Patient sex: M
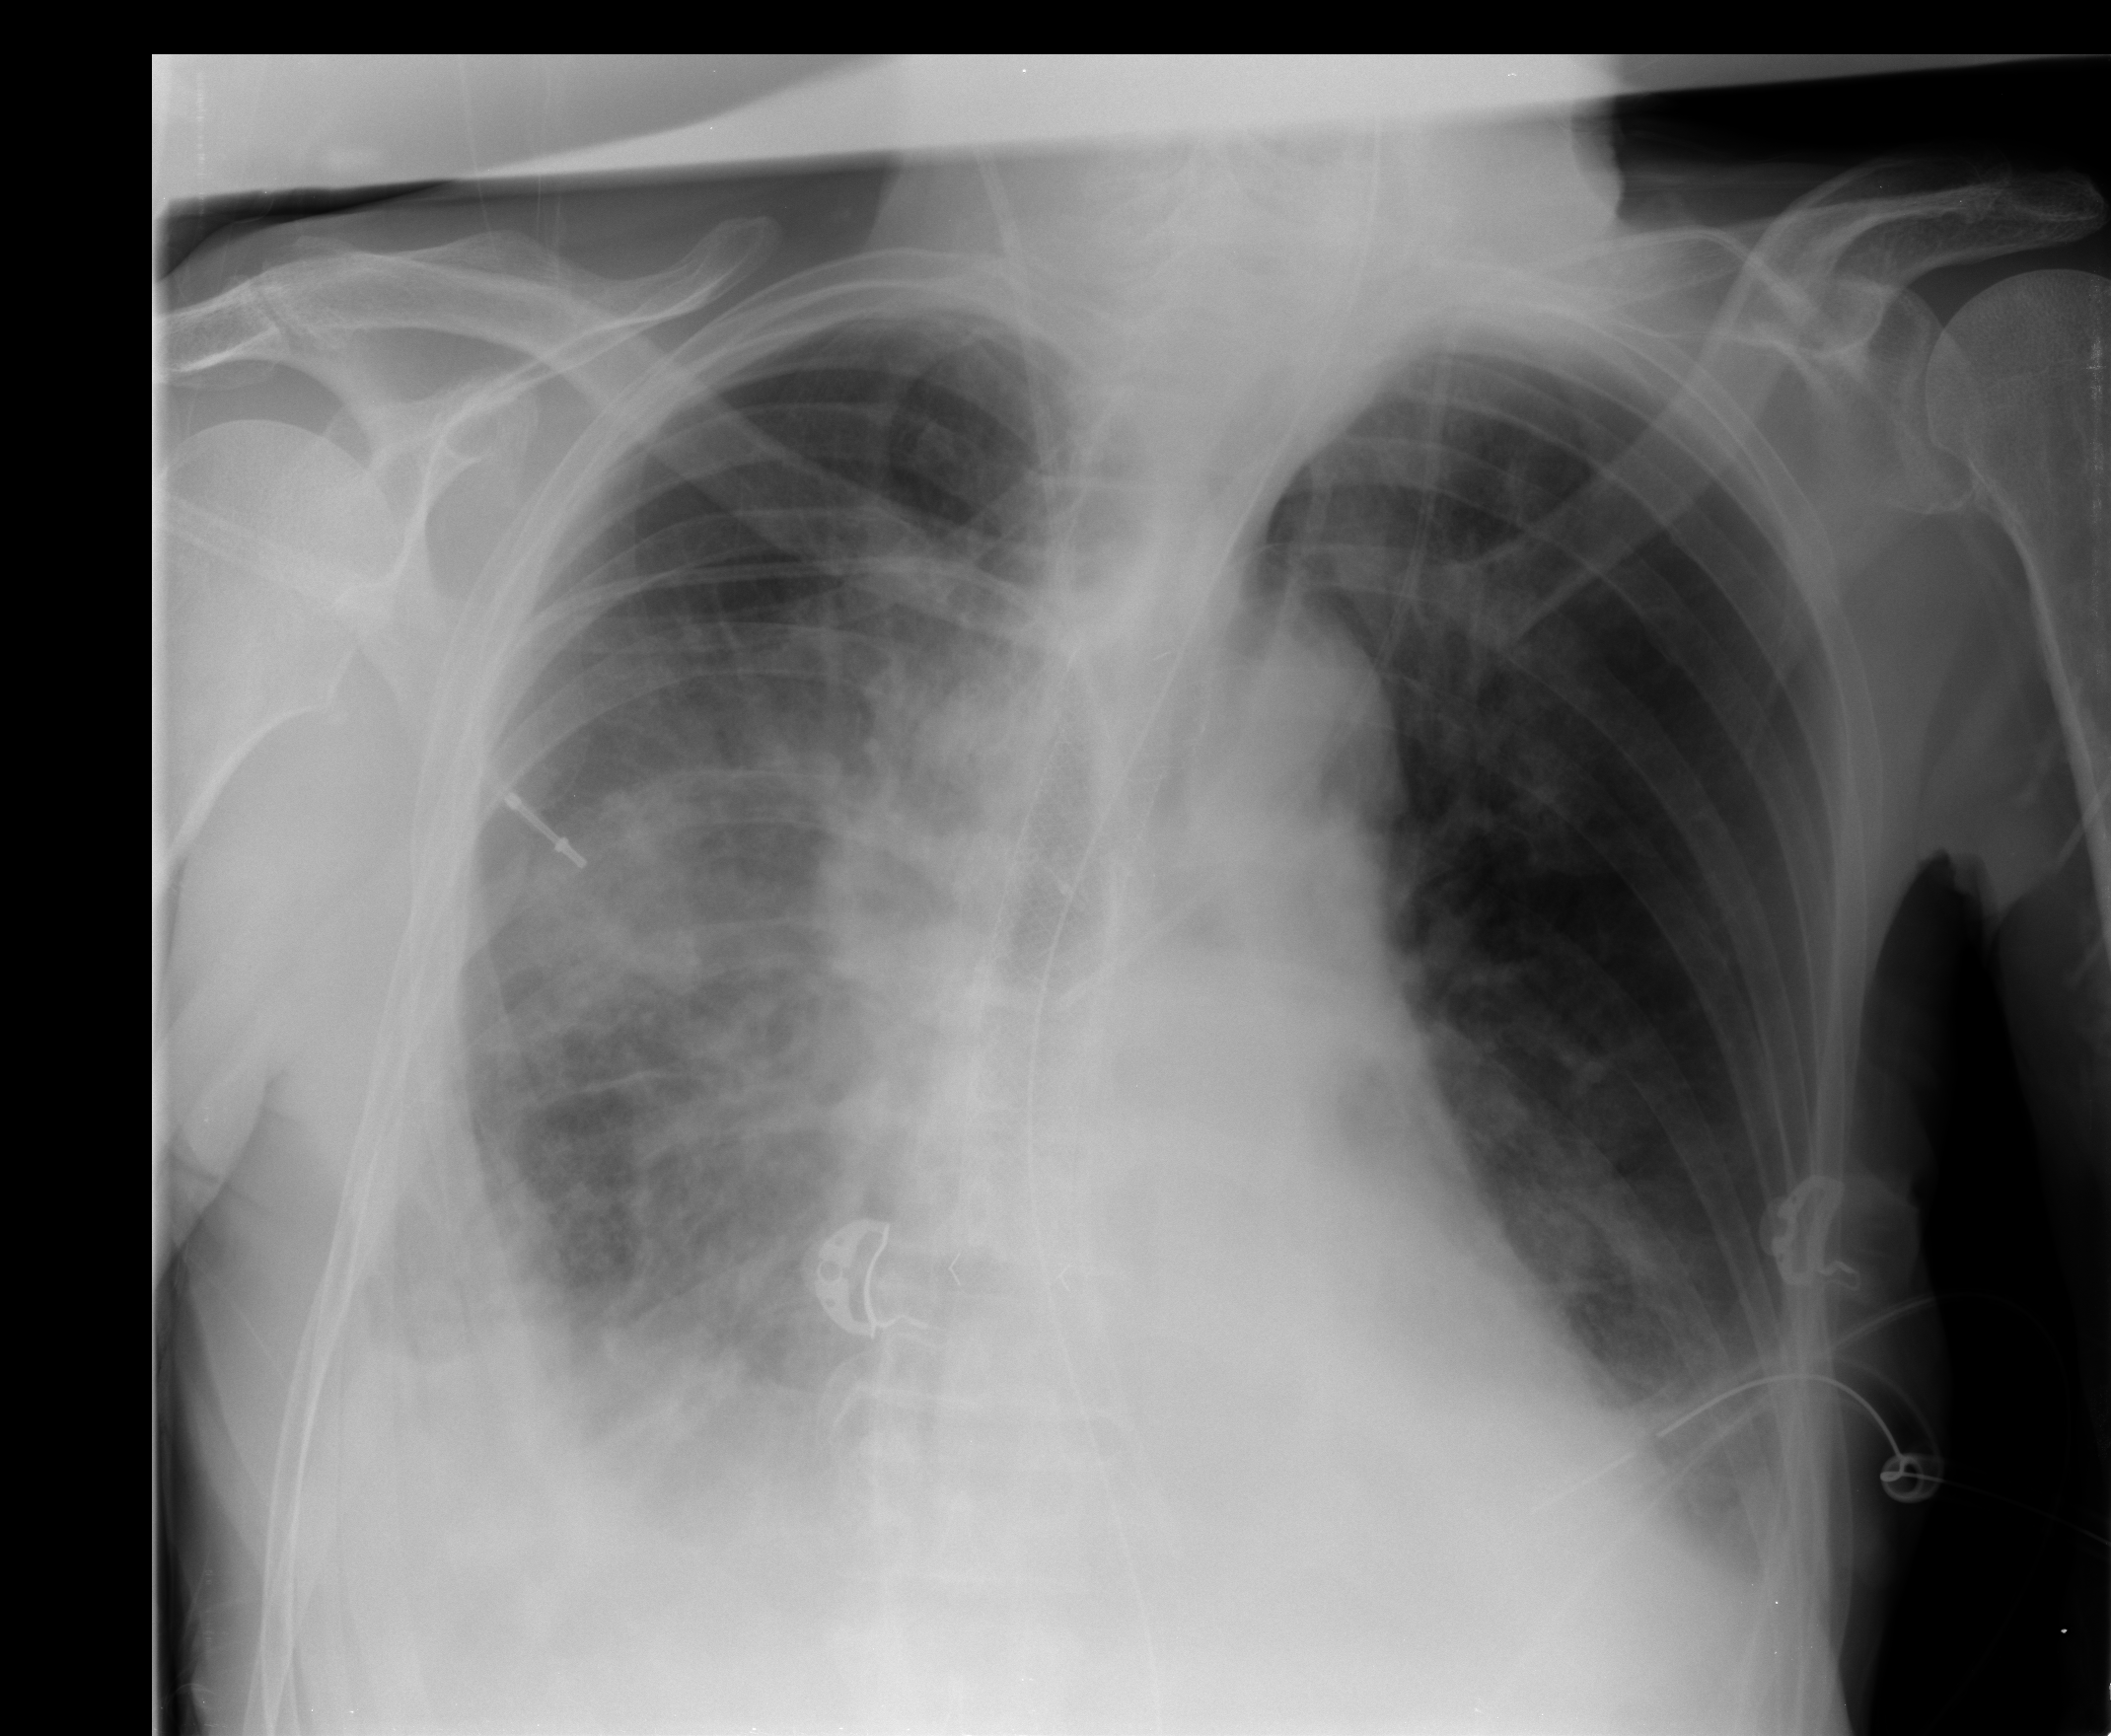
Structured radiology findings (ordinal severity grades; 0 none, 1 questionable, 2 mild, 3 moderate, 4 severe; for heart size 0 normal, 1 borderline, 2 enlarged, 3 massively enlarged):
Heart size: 1
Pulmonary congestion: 2
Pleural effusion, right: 3
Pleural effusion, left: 2
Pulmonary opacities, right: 3
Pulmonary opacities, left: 0
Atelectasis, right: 2
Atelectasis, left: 2